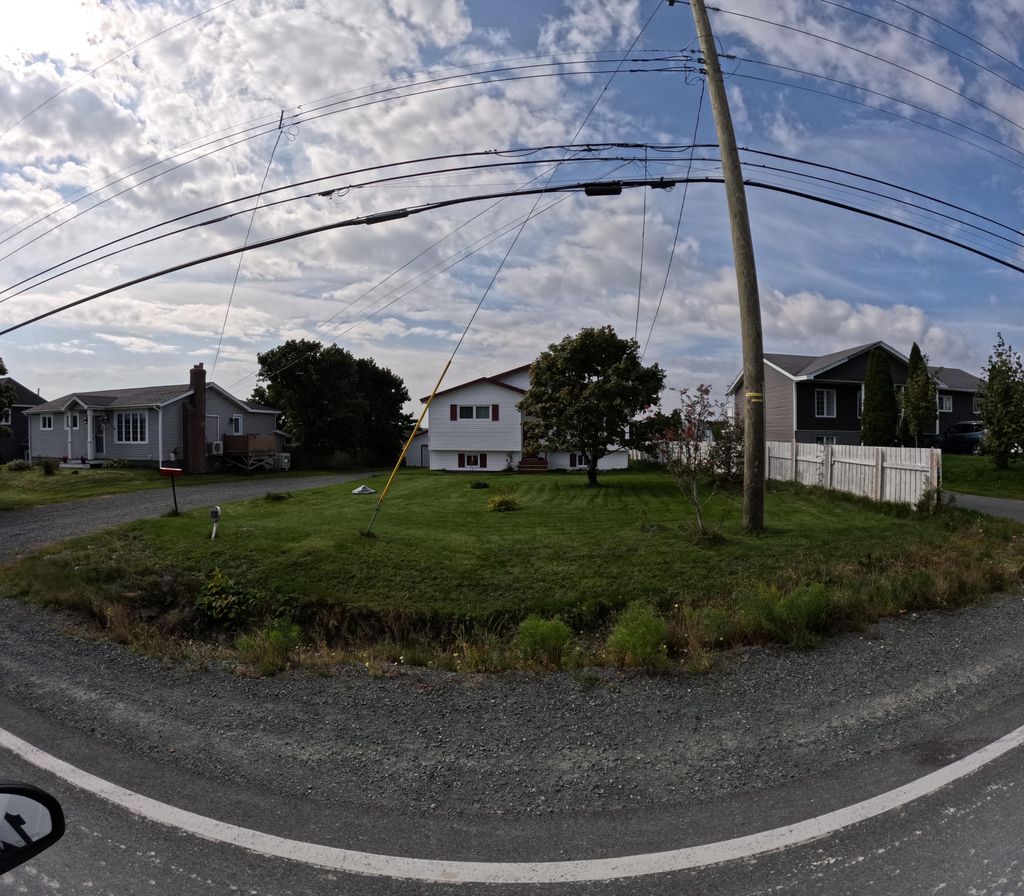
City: st_johns